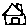
Label: house